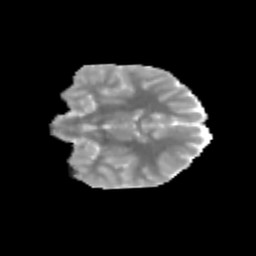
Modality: MD
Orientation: coronal
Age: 10
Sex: female
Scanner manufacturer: siemens
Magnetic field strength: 3 T
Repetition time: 3.8 s
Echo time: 0.07 s